Field crop: maize
Growth stage: 2
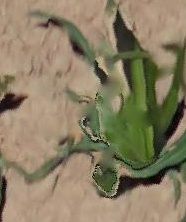
Species: maize